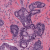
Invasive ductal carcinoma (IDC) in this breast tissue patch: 0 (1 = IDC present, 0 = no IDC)